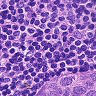
Metastatic tissue present: no